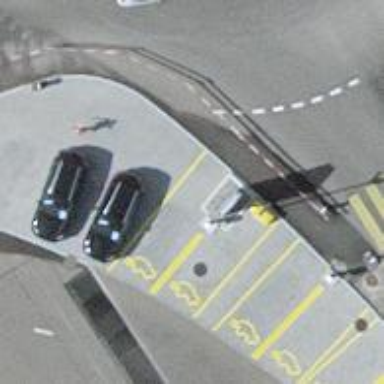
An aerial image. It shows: Charging station.